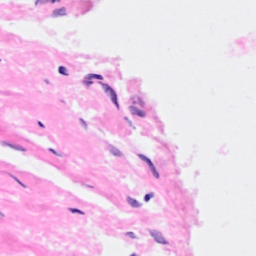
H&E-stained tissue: Breast